You are looking at the unprocessed time series of a bearing vibration snapshot. What is the most likely bearing condition (normal, inner_race, outer_race, ball)?
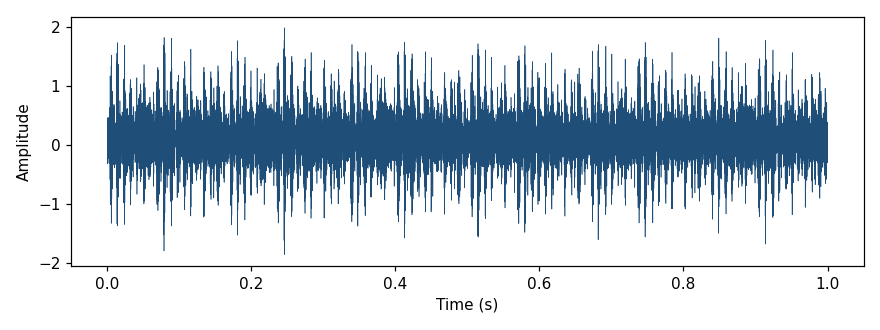
Answer: outer_race